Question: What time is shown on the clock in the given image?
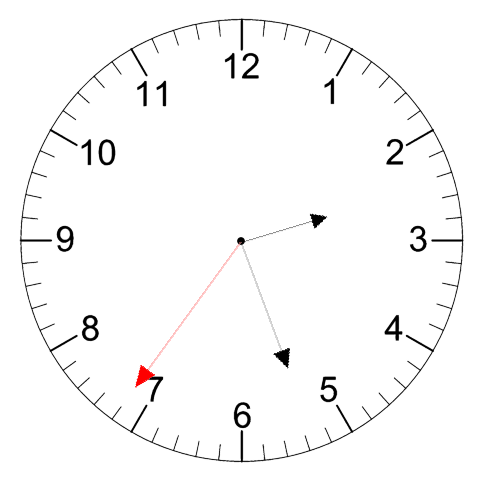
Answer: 02:26:36